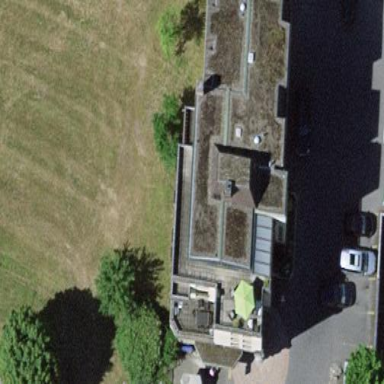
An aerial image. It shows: Civic building.